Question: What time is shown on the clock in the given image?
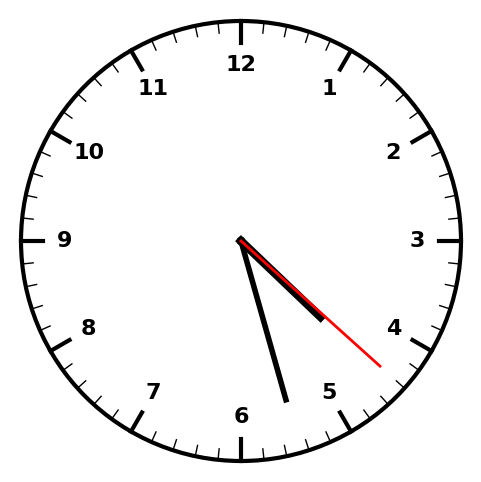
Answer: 04:27:22